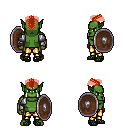
a pixel art fantasy rpg character, male body template, orc, green skin, steel arm armor, gold greaves, red short mohawk hairstyle, ghillies, shield, four views (front, back, left, right), 2x2 character sprite sheet, small pixel art, hard edges, no anti-aliasing